四年级 · 度量几何学
林奶奶喜爱养花, 她家中院子有一块三角形的小花园, 花园的最大角是 $120^{\circ}$, 且最大角的度数是最小角的 4 倍, 这个三角形花园其他角的度数是多少? 按边分, 这个小花园的形状是一个什么三角形？（6分）
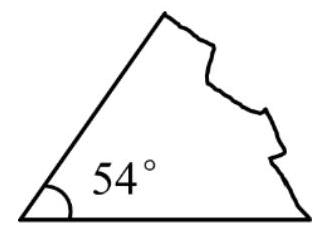
答案: $120^{\circ} \div 4=30^{\circ} \cdots \cdots \cdots \dots 2$ 分【列式 1 分, 结果 1 分】$180^{\circ}-120^{\circ}-30^{\circ}=30^{\circ} \cdots \cdots \cdots \cdots 2.5$ 分【列式 1.5 分, 结果 1 分】答：这个三角形花园其他角度的度数都是 $30^{\circ}$ 。 $\cdots \cdots \cdots \cdots 0.5$ 分这个小花园的形状是一个等腰三角形。 $\cdots \cdots \cdots \cdots .1$ 分